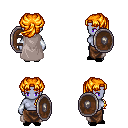
a pixel art fantasy rpg character, female body template, dark elf, purple skin, gray cape, robe skirt, light blonde princess hairstyle, white cloth bracers, black slippers, shield, four views (front, back, left, right), 2x2 character sprite sheet, small pixel art, hard edges, no anti-aliasing